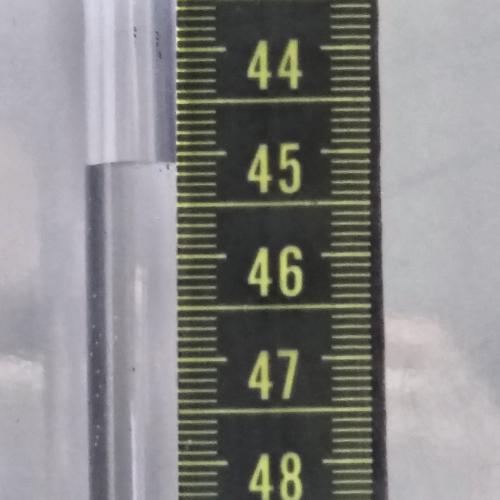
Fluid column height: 45.1 cm